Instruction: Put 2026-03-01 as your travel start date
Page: home
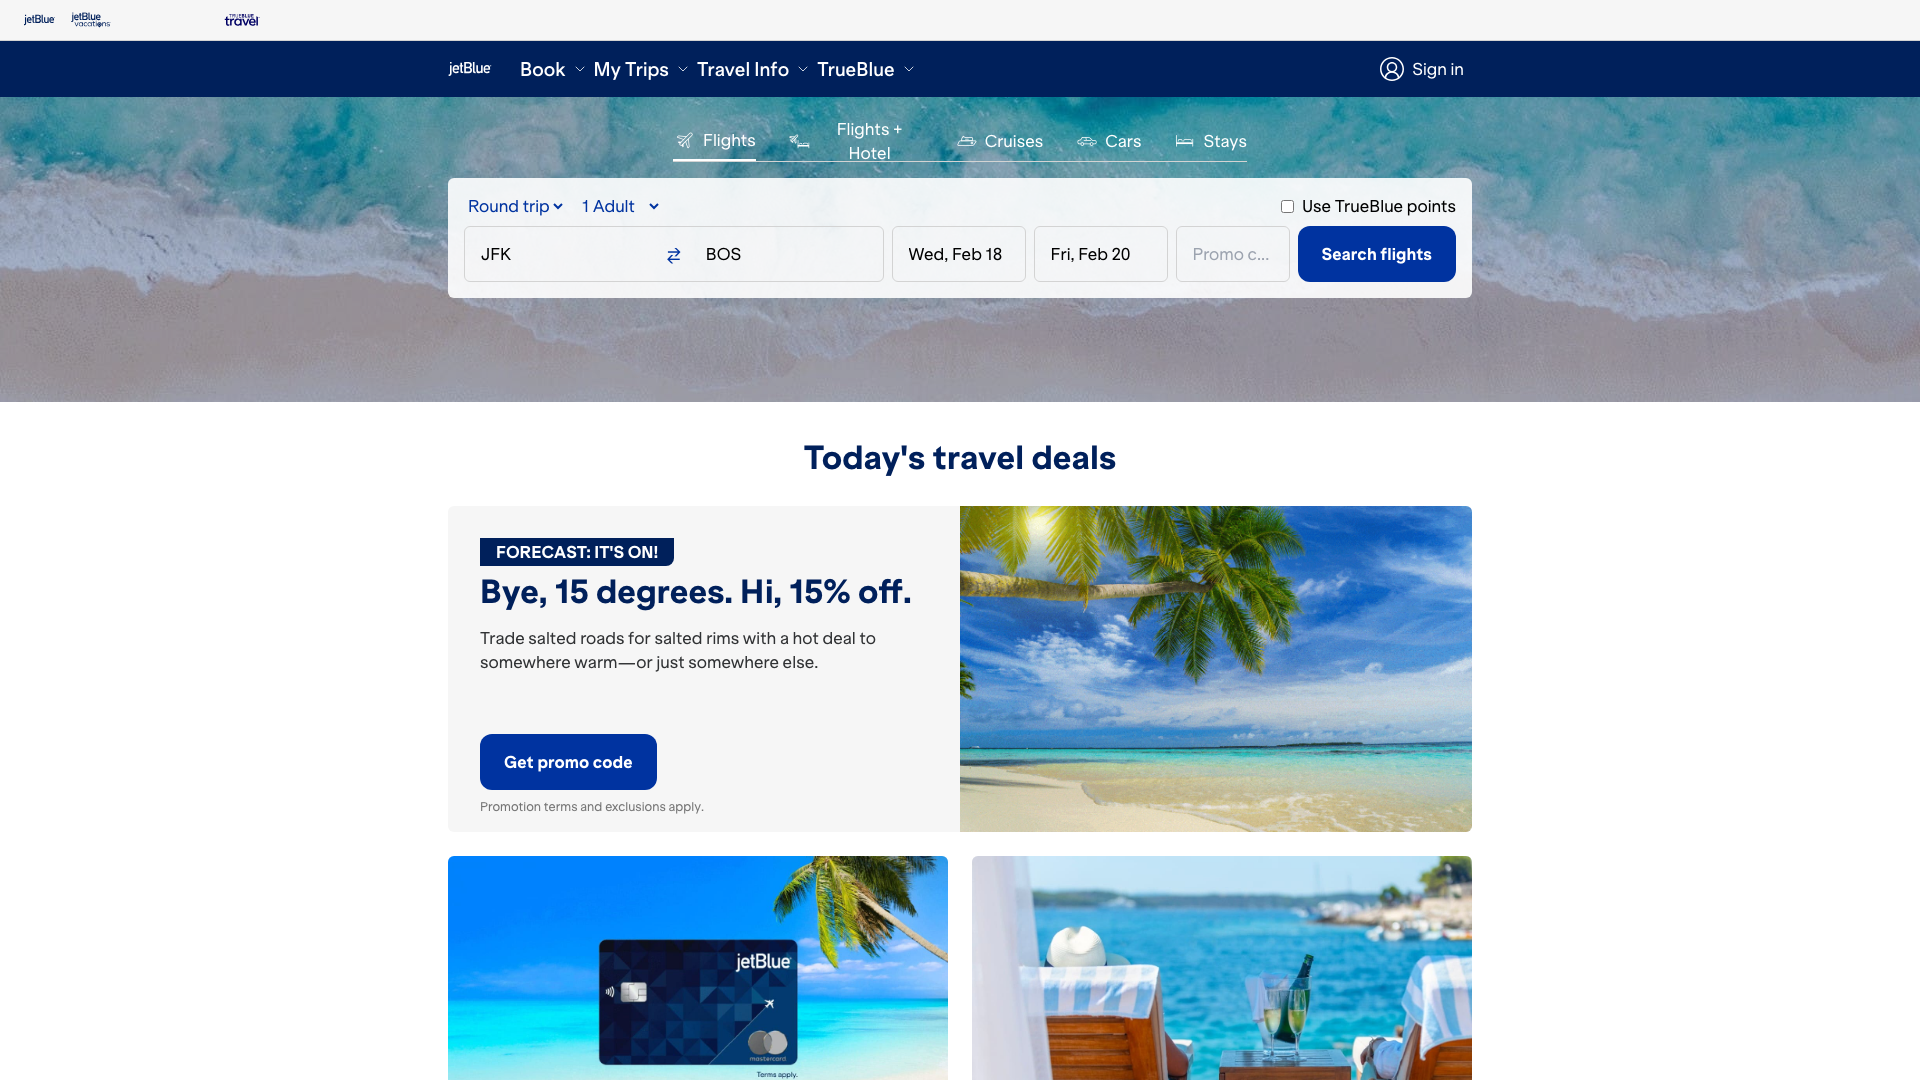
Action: type